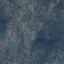
Label: HerbaceousVegetation